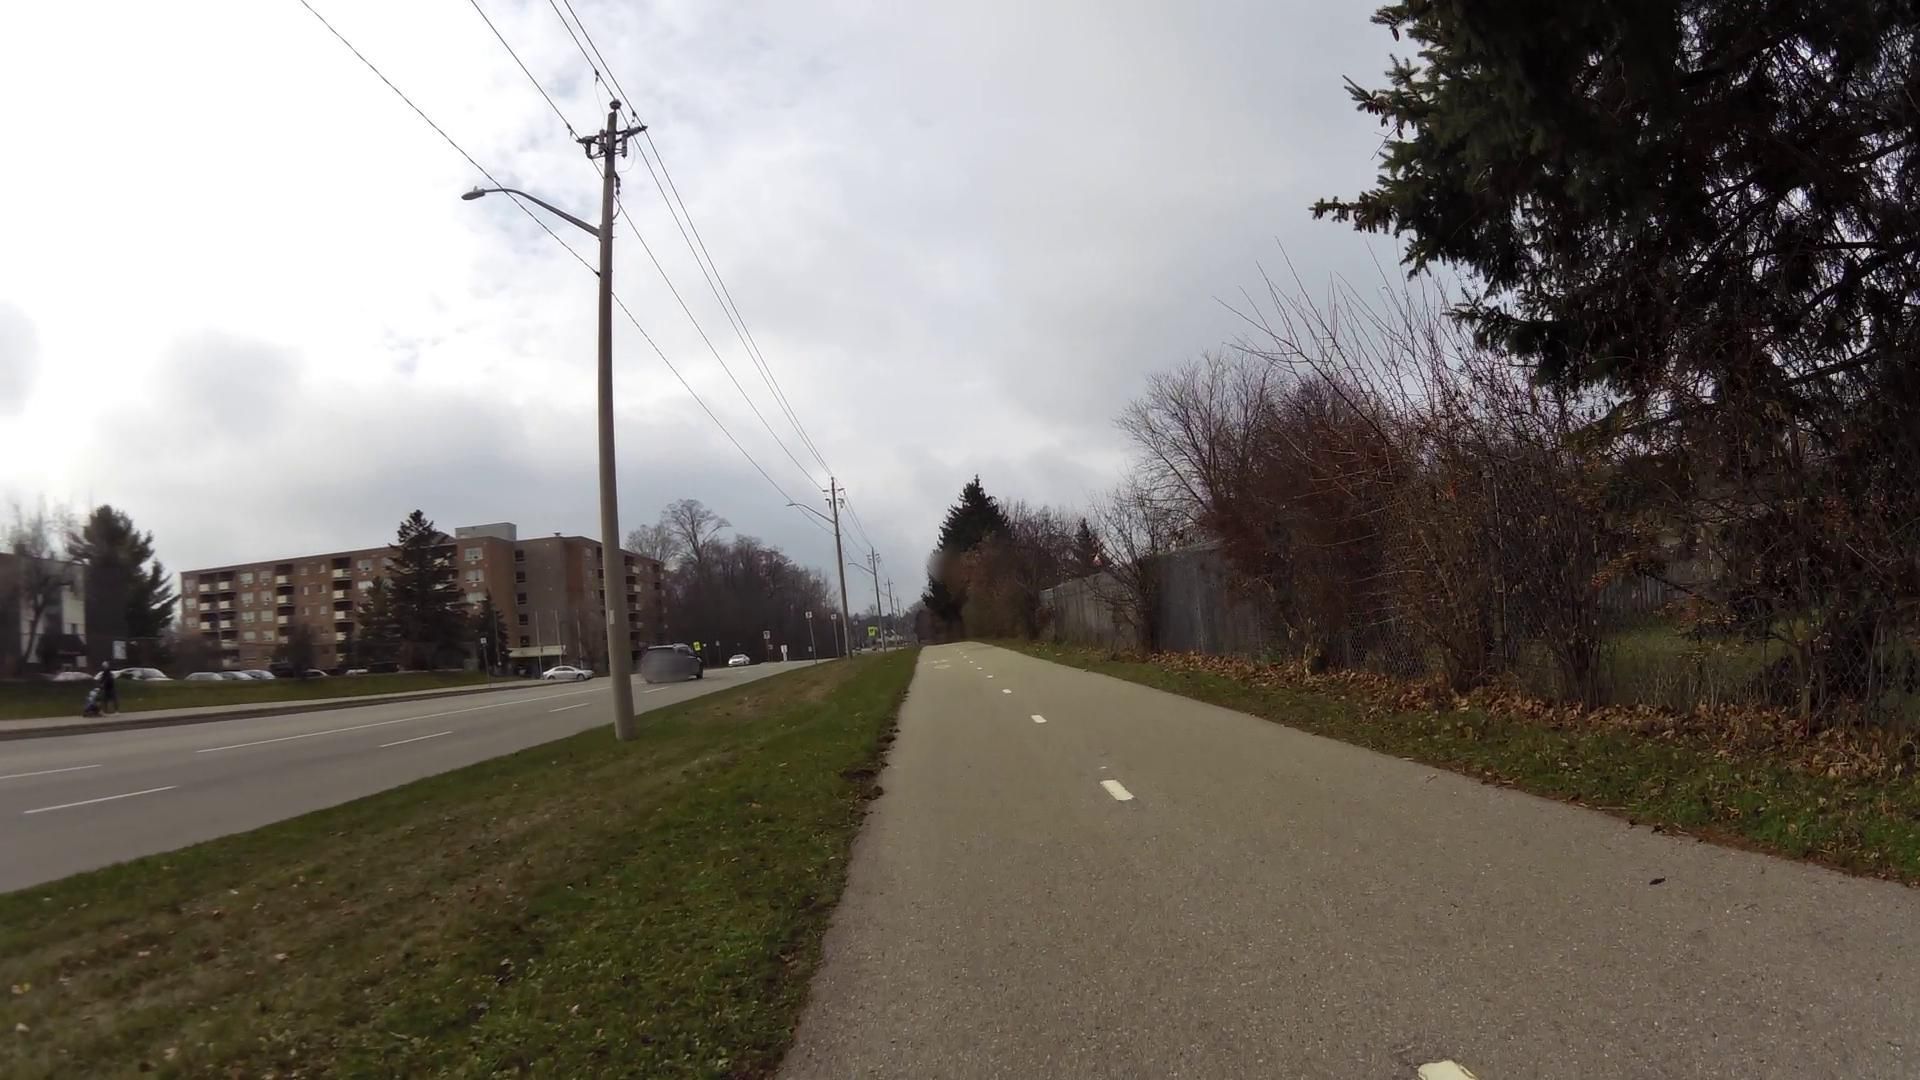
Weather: cloudy
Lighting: day
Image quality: good
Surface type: cycling surface
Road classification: path
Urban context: urban centre
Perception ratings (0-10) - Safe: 7.56, Lively: 2.69, Beautiful: 4.97, Boring: 7.38, Depressing: 2.83, Wealthy: 1.36